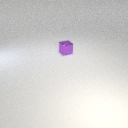
small purple metal cube